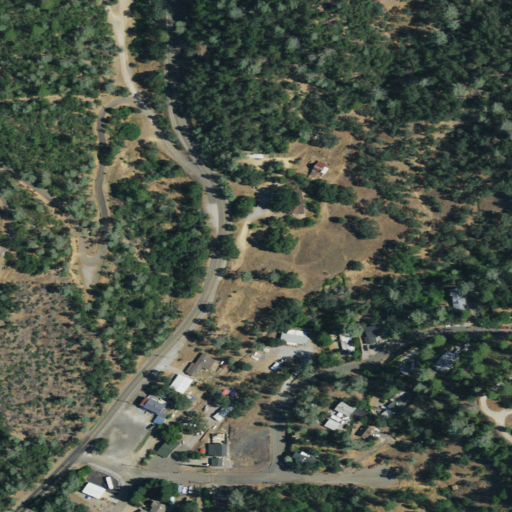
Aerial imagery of valley in California named Jones Valley containing shrub, evergreen forest, open development, low intensity development, medium intensity development, grassland, and mixed forest